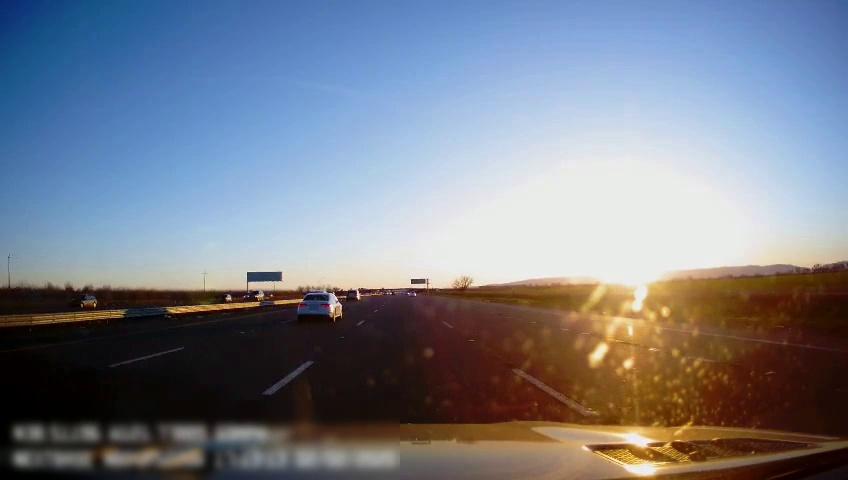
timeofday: Day
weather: Sunny
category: Drivable Space
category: Vehicles | SUV
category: Vehicles | SUV
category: Vehicles | Car
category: Vehicles | Car
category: Vehicles | Car
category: Vehicles | SUV
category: Lanes | Alternate Lane
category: Lanes | Alternate Lane
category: Lanes | Current Lane
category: Lanes | Current Lane
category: Lanes | Alternate Lane
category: Lanes | Alternate Lane
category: Traffic | Signs